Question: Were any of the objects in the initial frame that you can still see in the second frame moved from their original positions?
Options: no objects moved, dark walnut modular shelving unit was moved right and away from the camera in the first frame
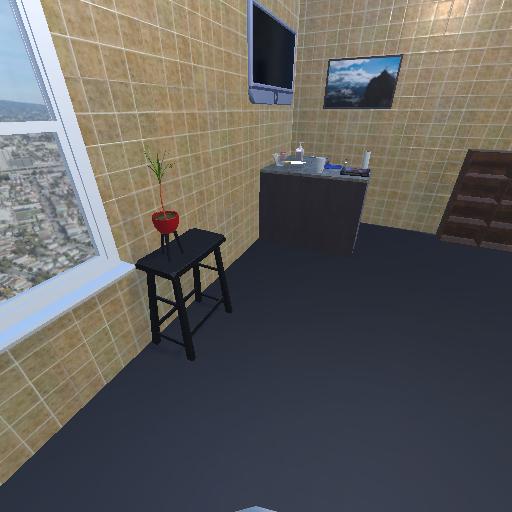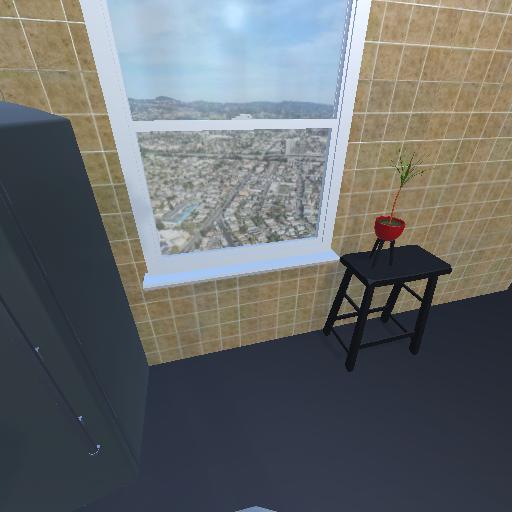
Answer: no objects moved